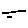
Label: line